Aerial crown-view tile of a tropical tree (Barro Colorado Island, Panama), acquired 20241216:
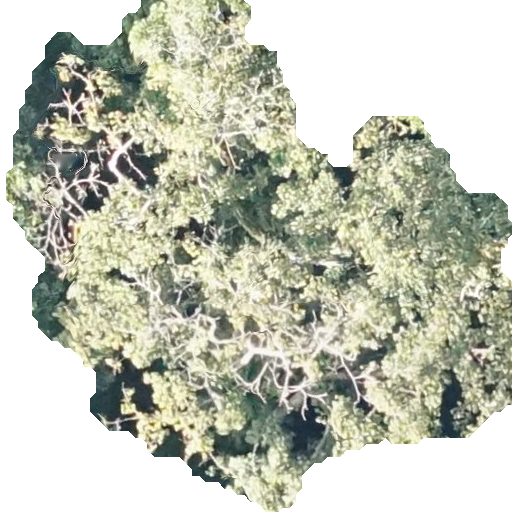
Species: Pseudobombax septenatum
GBIF accepted scientific name: Pseudobombax septenatum
Crown area: 254.483 m²